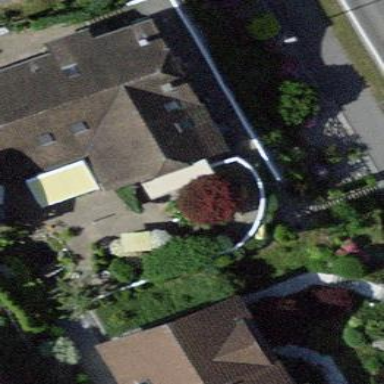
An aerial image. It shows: Simple house.